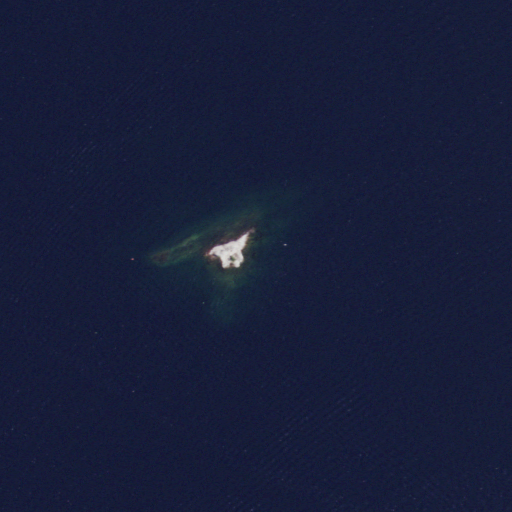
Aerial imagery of island in New York named Gull Island containing only open water